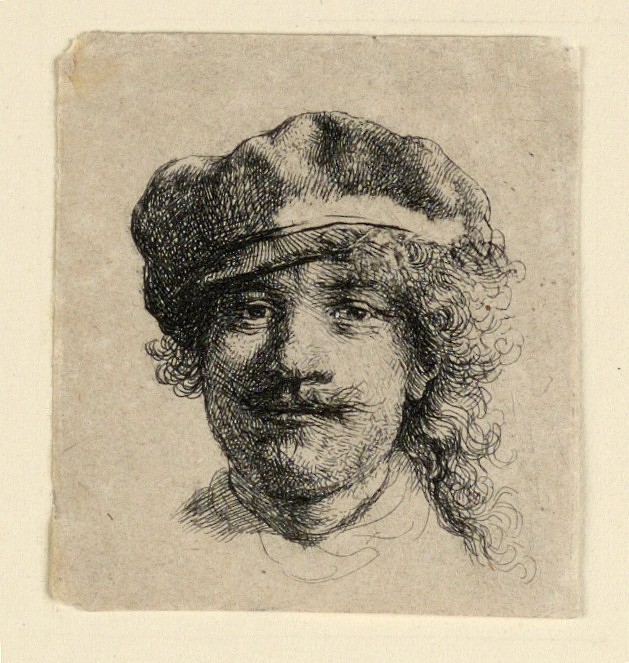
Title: Self Portrait Wearing a Soft Cap: Full Face, Head only
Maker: Rembrandt Harmensz van Rijn, Dutch, 1606–1669
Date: ca. 1634
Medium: Etching on laid paper
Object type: Print
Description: Head of the artist, shown full-face. He wears a cap which is tipped over his right eye.